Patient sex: F
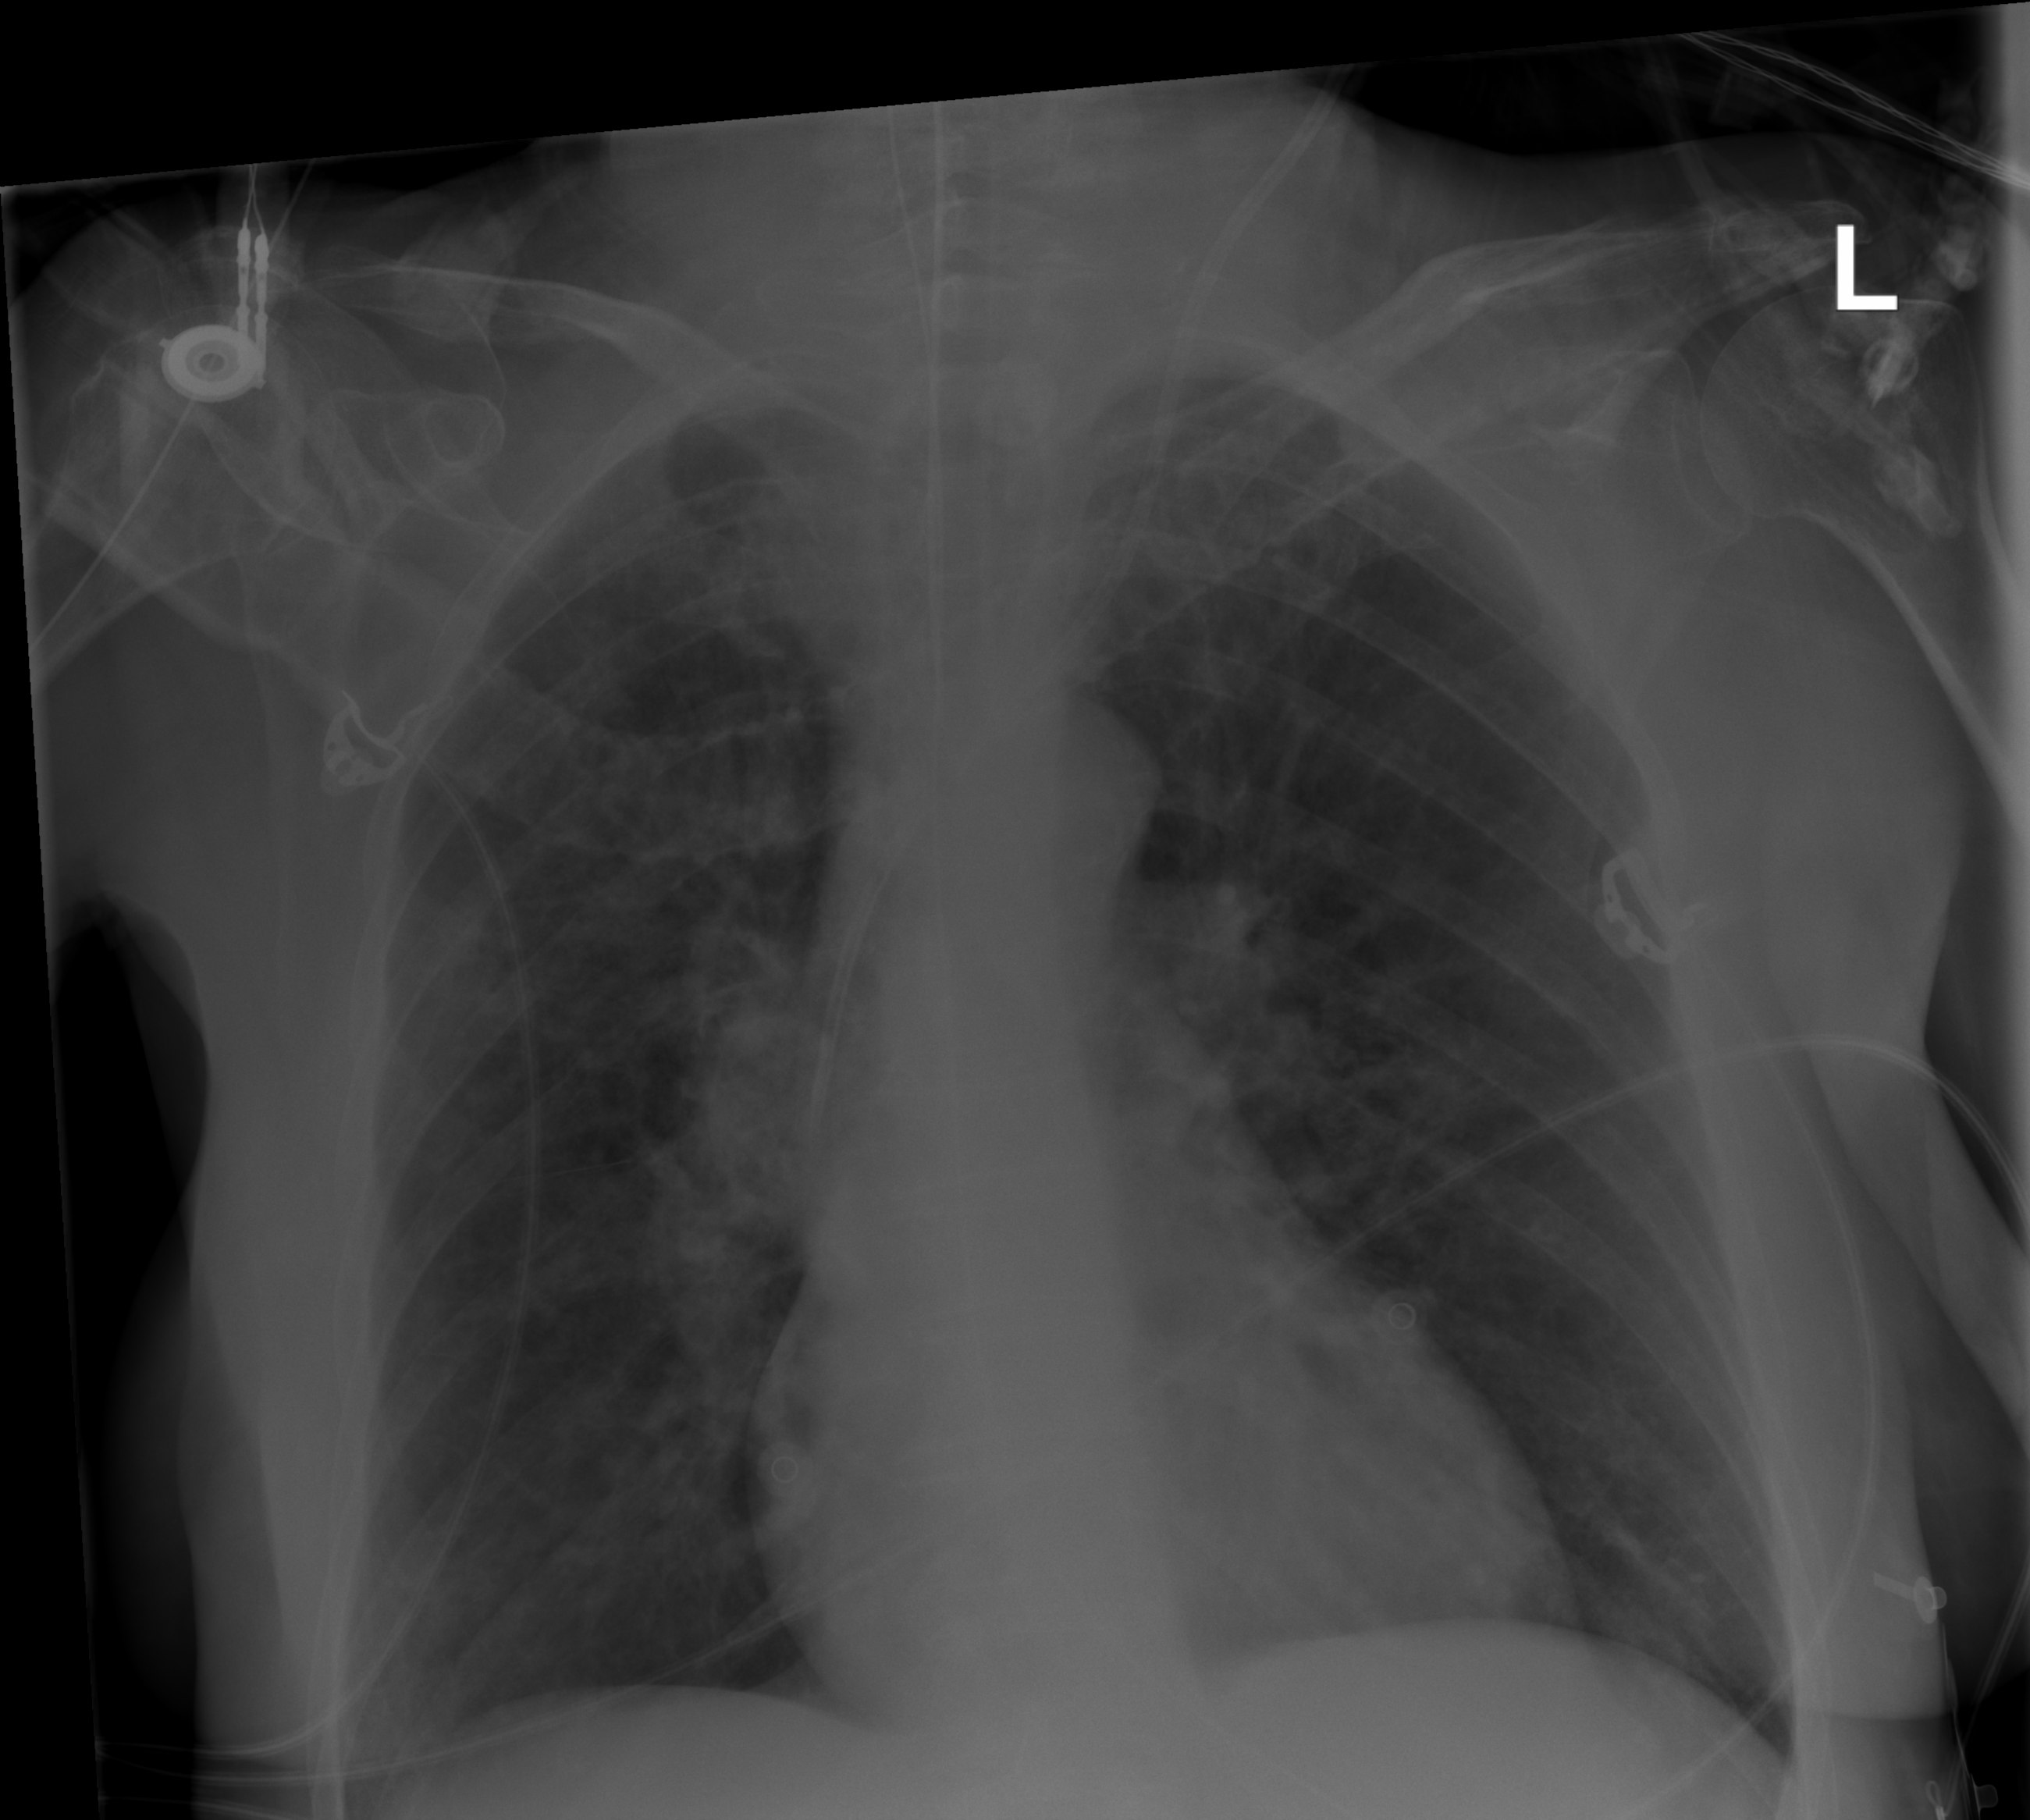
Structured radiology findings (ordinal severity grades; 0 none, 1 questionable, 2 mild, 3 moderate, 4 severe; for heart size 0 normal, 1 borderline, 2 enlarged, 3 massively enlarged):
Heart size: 0
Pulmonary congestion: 2
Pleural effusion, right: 0
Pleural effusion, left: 0
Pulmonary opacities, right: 0
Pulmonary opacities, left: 0
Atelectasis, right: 0
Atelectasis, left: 0